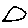
Label: bird